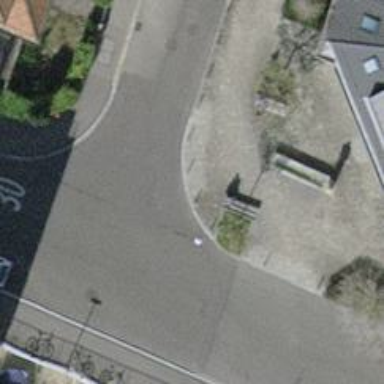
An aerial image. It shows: Brown bench in the vicinity.